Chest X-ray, PA view. Patient: 33 years old, sex M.
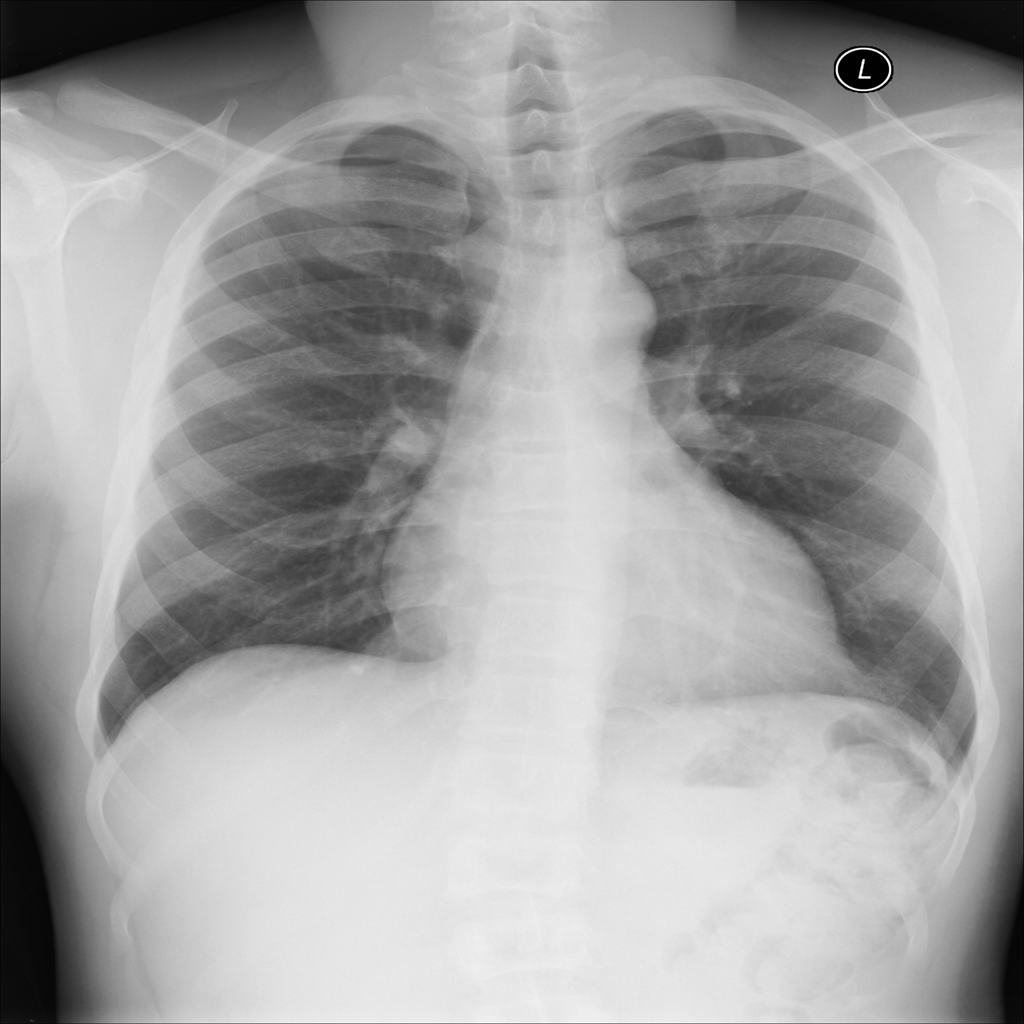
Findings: No Finding